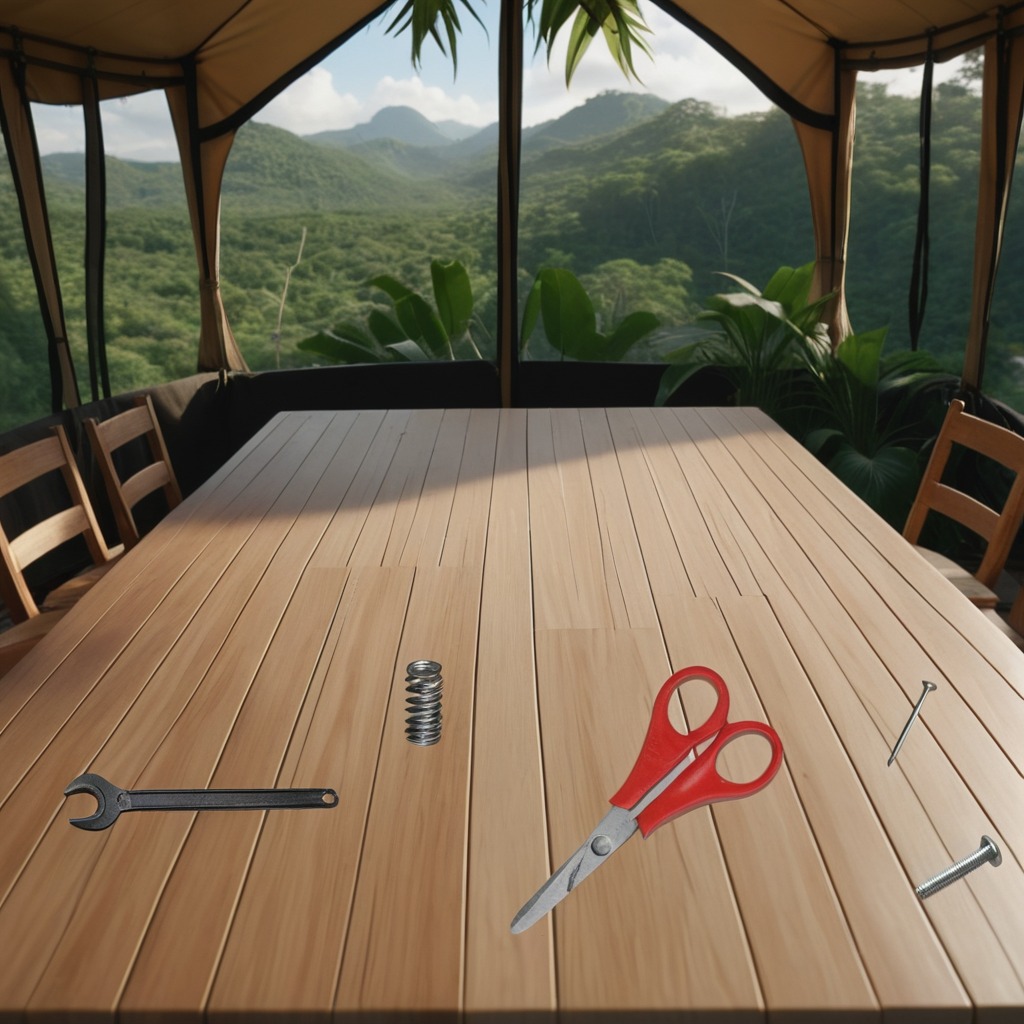
A metal machine screw, an iron nail, a coiled metal spring, a pair of scissors, and a wrench are lying on the wooden table.